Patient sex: M
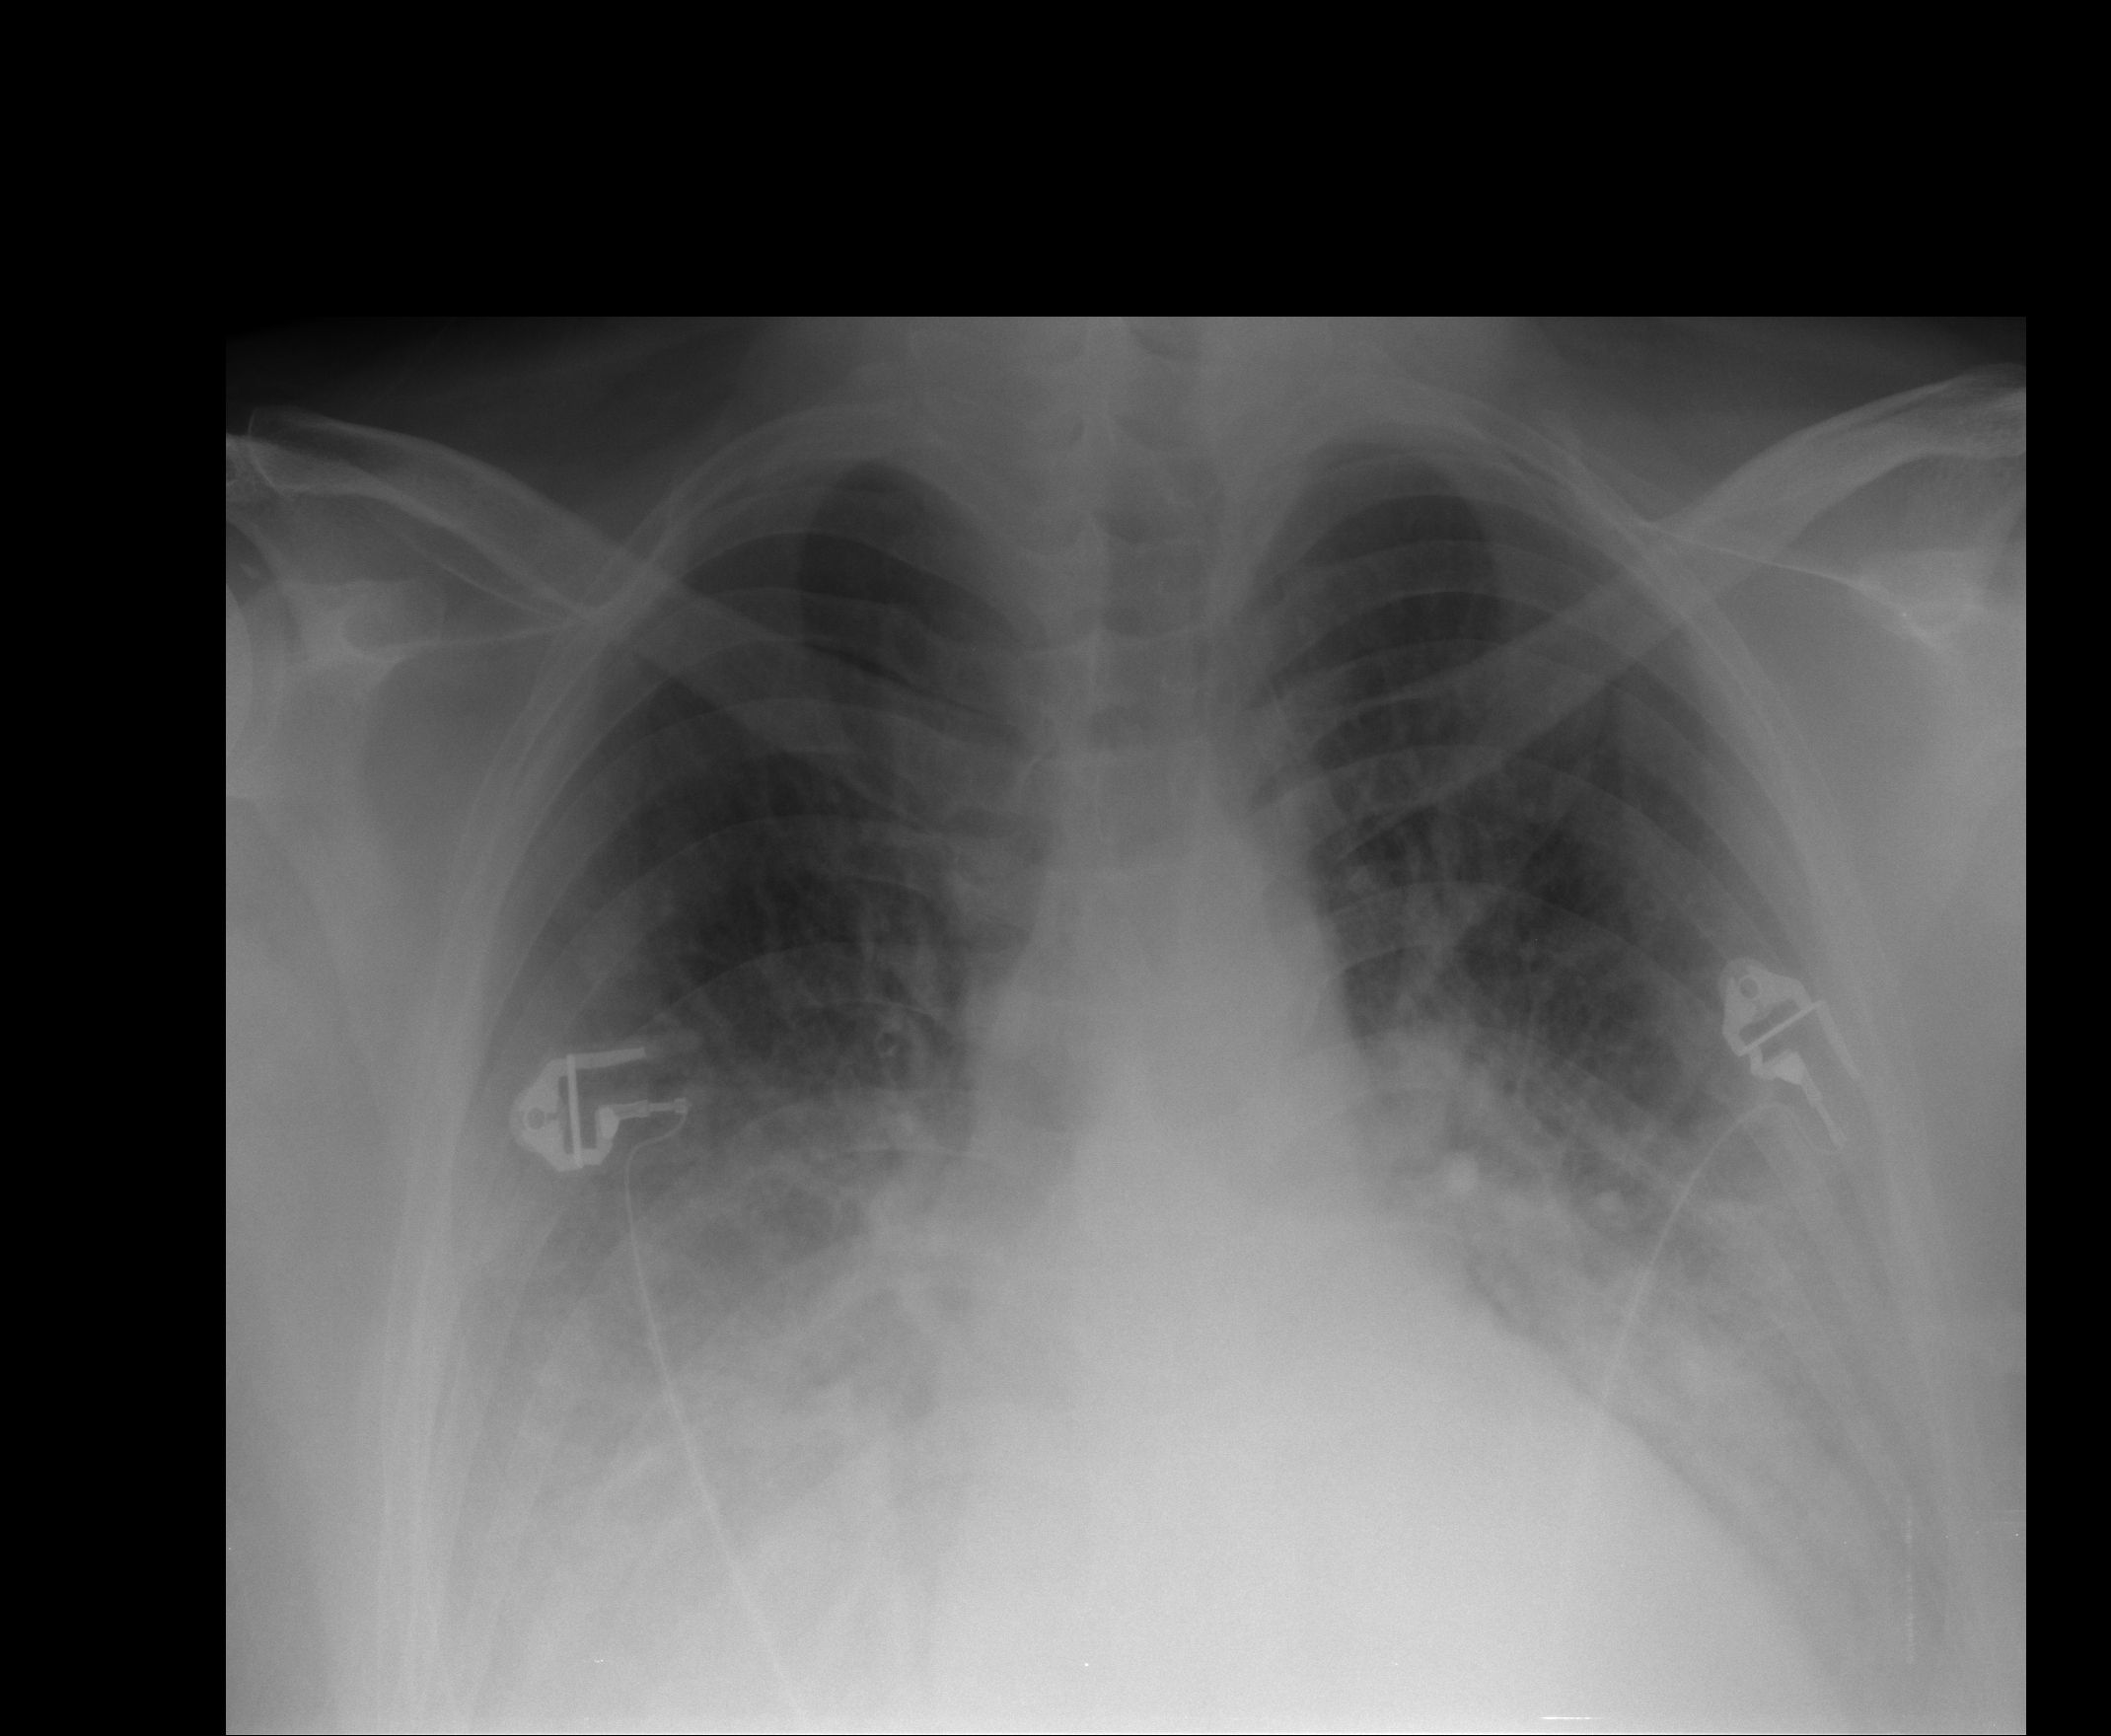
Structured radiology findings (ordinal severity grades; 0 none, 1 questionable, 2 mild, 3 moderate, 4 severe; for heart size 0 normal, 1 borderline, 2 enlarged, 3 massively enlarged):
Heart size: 1
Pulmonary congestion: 2
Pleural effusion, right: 3
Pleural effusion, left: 3
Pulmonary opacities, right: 2
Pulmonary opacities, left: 2
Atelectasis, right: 2
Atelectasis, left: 2